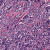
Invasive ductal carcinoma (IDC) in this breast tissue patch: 1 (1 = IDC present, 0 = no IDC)